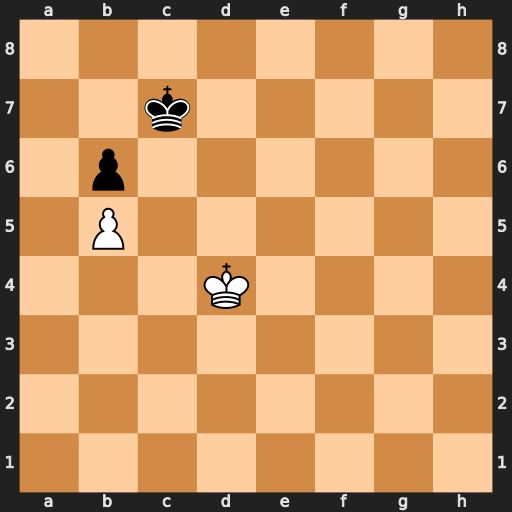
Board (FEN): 8/2k5/1p6/1P6/3K4/8/8/8
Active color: w
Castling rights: -
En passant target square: -
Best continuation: Ke5 Kd7 Kd5